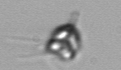
Label: Pyramimonas_longicauda